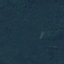
Land use / land cover: Forest